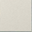
Piece: xx